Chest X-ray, PA view. Patient: 26 years old, sex M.
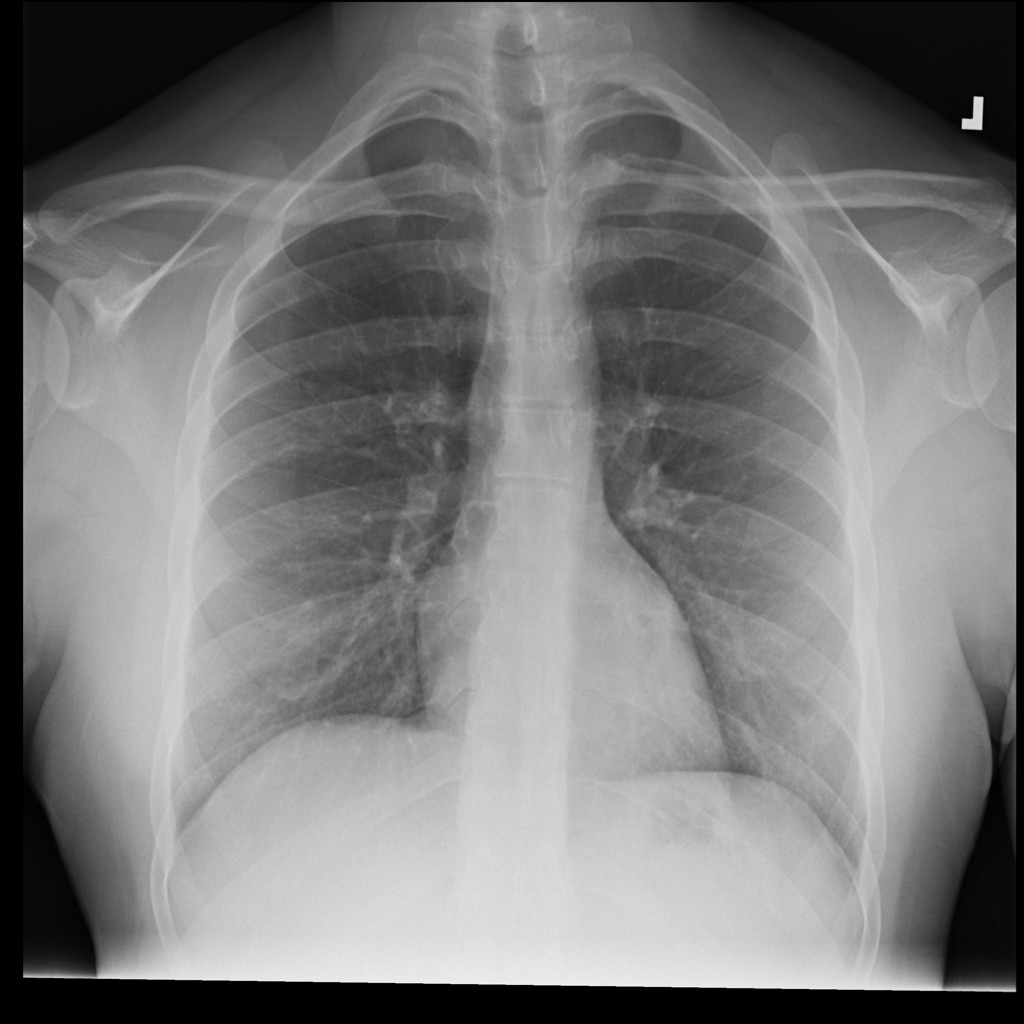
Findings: No Finding